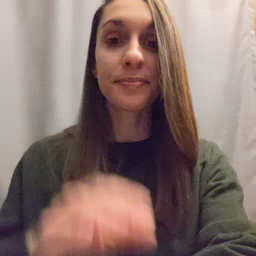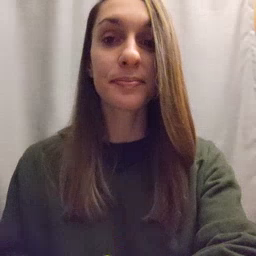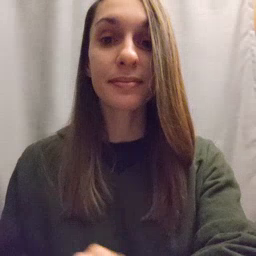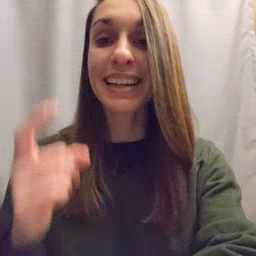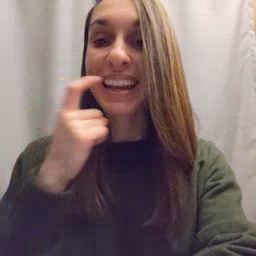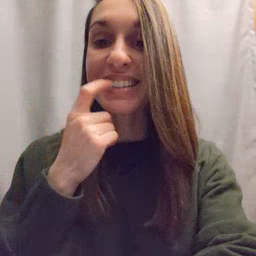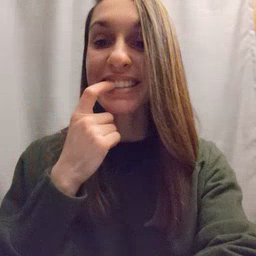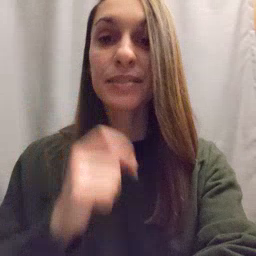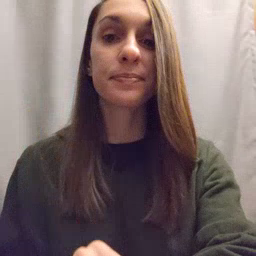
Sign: glasswindow